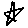
Label: star